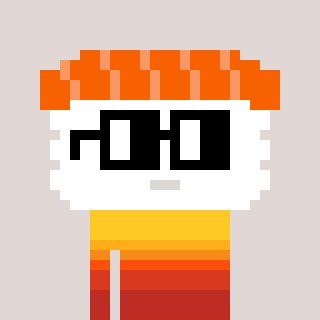
a pixel art character with square black glasses, a nigiri-shaped head and a gunk-colored body on a warm background